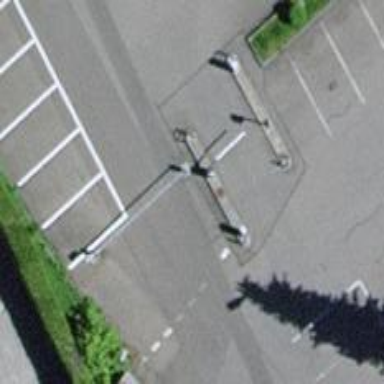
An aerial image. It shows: Lift gate barrier.